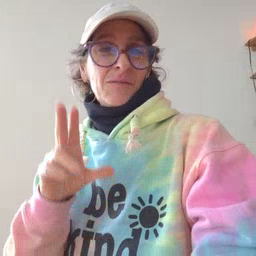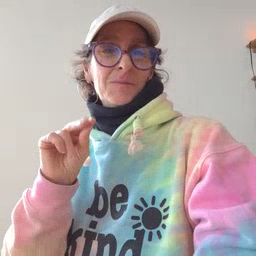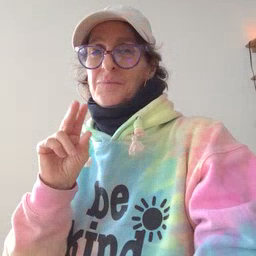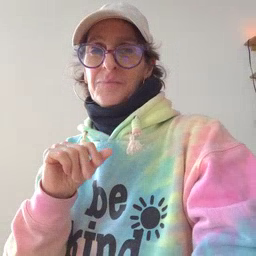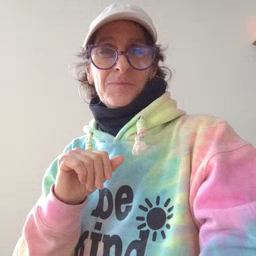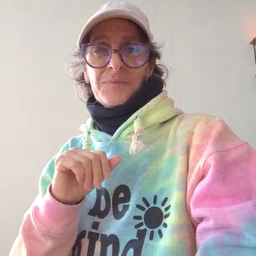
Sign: no